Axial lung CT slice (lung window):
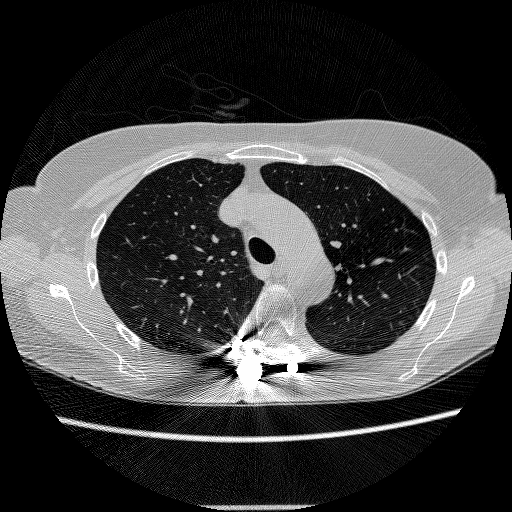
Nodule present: no